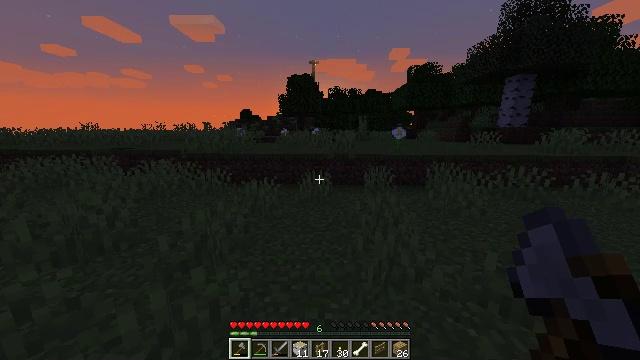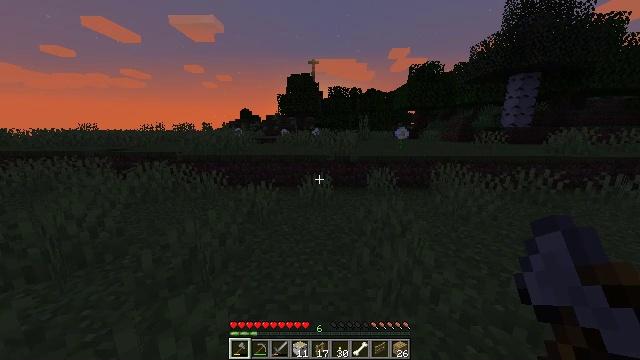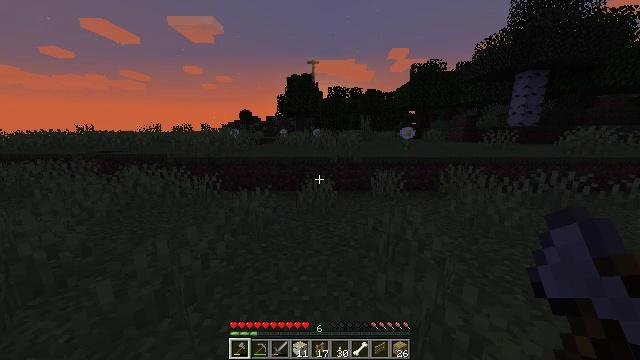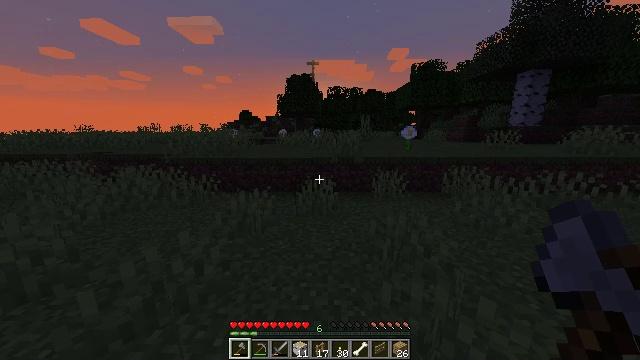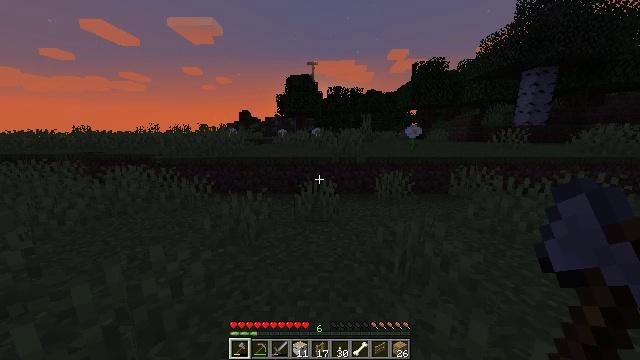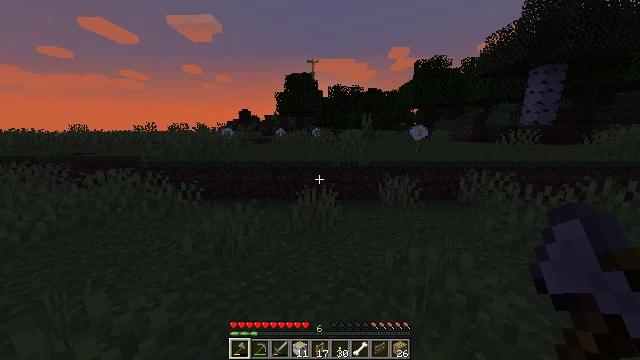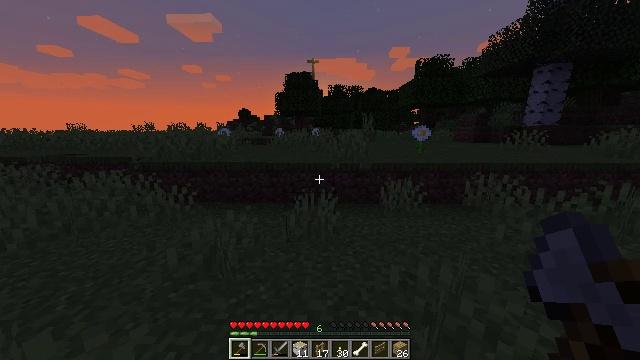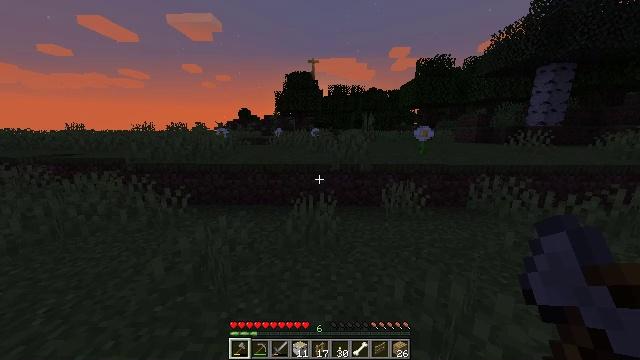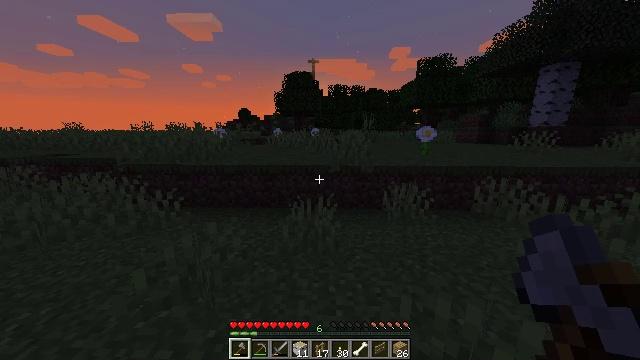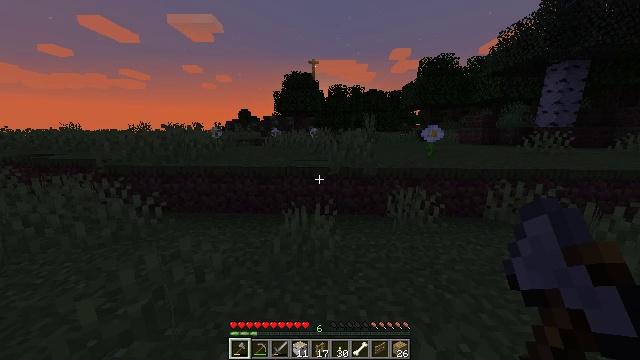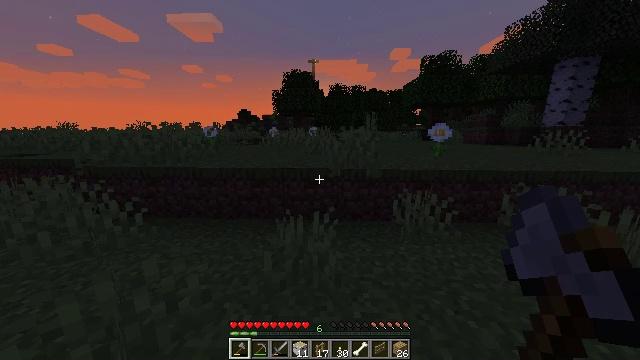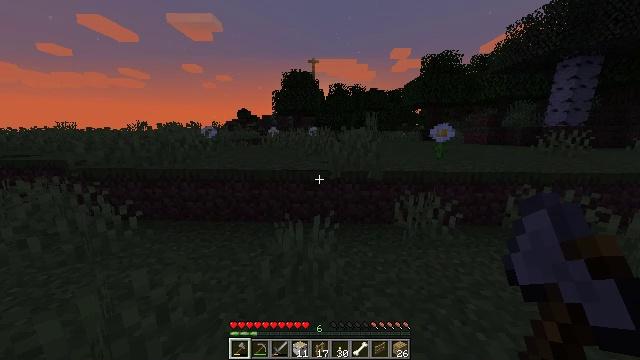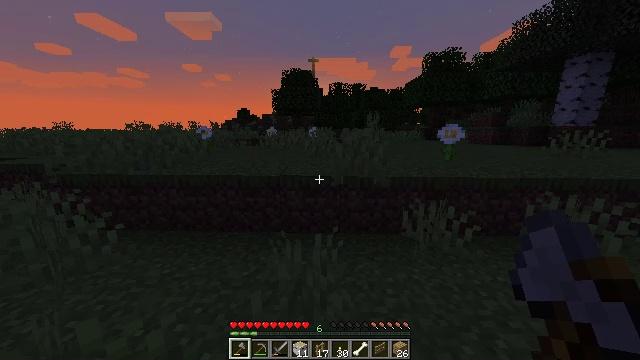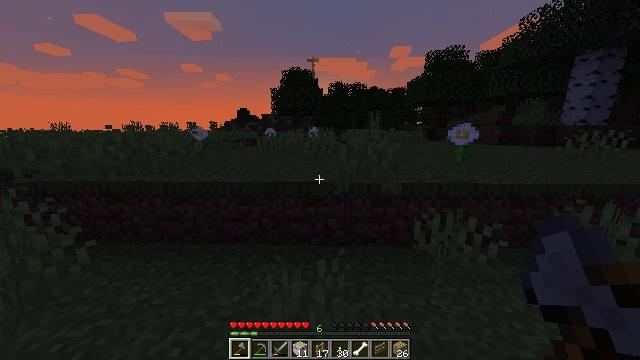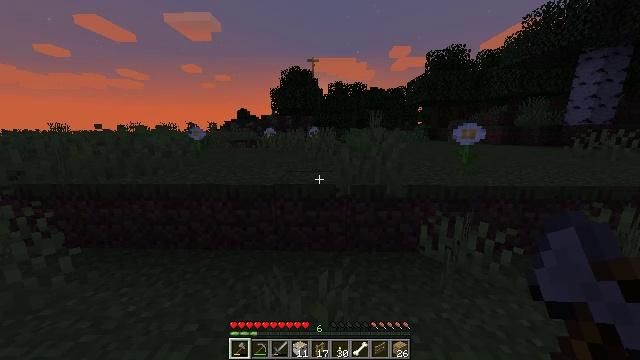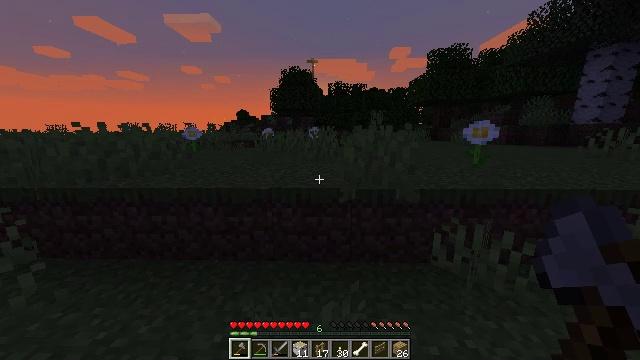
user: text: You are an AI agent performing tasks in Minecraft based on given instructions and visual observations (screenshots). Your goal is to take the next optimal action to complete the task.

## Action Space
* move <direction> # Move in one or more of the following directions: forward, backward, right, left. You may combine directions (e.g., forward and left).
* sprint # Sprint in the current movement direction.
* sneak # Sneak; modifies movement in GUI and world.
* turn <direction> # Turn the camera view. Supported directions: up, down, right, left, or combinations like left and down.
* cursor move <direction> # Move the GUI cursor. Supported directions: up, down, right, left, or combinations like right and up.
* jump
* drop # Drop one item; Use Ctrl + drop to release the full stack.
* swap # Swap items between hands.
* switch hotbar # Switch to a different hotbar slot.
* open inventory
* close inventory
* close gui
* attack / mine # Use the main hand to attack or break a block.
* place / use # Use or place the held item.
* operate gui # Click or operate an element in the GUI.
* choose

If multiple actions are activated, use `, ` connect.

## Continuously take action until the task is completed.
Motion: motion action
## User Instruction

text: Craft a gray bed.
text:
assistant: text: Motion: move forward, sprint
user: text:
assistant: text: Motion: move forward, sprint
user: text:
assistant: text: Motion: move forward, sprint
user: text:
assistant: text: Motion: move forward, sprint
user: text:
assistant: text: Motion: move forward, sprint
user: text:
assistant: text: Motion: move forward, sprint
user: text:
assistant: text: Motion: move forward, sprint
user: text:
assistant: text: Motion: move forward, sprint
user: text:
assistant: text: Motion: move forward, sprint
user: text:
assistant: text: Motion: move forward, sprint
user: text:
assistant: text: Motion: move forward, sprint
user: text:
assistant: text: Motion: move forward, sprint
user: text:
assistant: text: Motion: move forward, sprint
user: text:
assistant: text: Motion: move forward, sprint
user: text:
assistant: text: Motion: move forward, sprint
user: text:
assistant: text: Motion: move forward, sprint
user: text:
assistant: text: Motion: move forward, sprint
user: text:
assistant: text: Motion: move forward, sprint
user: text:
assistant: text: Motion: move forward, sprint
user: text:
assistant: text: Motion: move forward, sprint
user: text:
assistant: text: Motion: move forward, sprint
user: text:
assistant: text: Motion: move forward, sprint
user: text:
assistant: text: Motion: move forward, sprint, jump
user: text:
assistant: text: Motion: move forward, sprint, jump
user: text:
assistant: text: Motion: move forward, sprint, jump
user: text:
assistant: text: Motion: move forward, sprint, jump
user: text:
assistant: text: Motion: move forward, sprint, jump
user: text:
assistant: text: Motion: move forward, sprint, jump
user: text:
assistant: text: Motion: move forward, sprint, jump
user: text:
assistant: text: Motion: move forward, sprint, jump